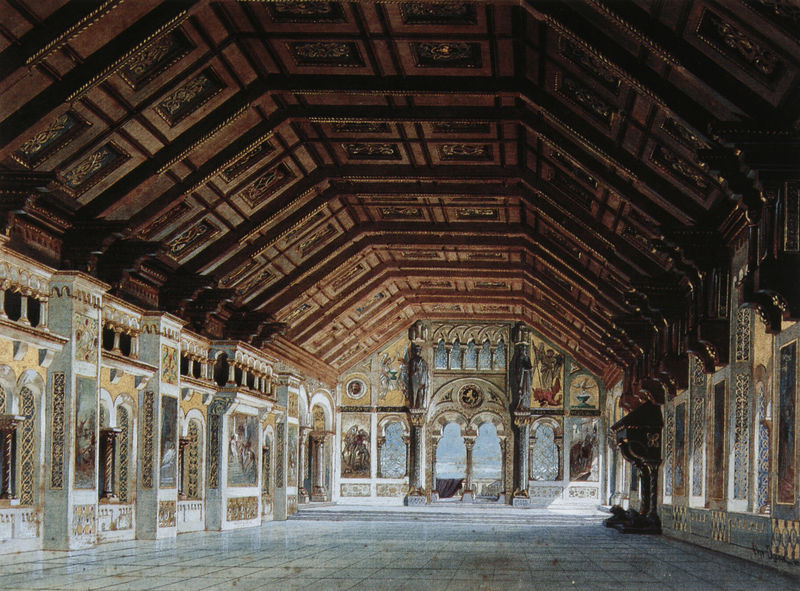
Titel: Erster Entwurf Janks für der Sängersaal von Neuschwanstein
Künstler: Christian Jank
Schlagwörter: blau, gemälde, himmel, schatten, weiß, gelb, braun, fenster, grau, holz, licht, marmor, raum, schmuck, schwarz, säule, säulen, tür, ausblick, dach, gebäude, haus, rot, schloss, ornament, architektur, barock, bild, innenraum, weite, sonne, boden, gold, decke, innen, kamin, engel, balkon, bilder, bogen, tanzsaal, leere, türe, empore, pilaster, saal, figuren, rundbogen, fliessen, treppe, thron, dekor, balken, durchgang, stufe, stufen, exotik, exotisch, tor, galerie, halle, foto, fotografie, photographie, bögen, fussboden, gang, nische, gewölbe, burg, orient, orientalisch, palast, fliesen, dachstuhl, holzdecke, kacheln, mosaik, zwickel, altar, arkaden, kapitelle, säulchen, einlegearbeit, schnitzerei, photo, fries, fleisen, tore, sims, gesims, skulpturen, statuen, gotisch, rosette, zwerggalerie, rundbögen, kasetten, kassetten, kassettendecke, konsolen, marmorboden, prunk, erzengel, fassung, geschnitzt, georg, michael, kapitel, dachbalken, kassette, nischen, deckenmalerei, kasettendecke, karmin, festsaal, biforien, medaillons, palas, ludwig ii., stiege, größe, täfelung, ausschmückung, kamien, konrats, kosmatenarbeit, kabpitel, zwergengalerie, hohenschwanstein, zwerchgalerie, karmien